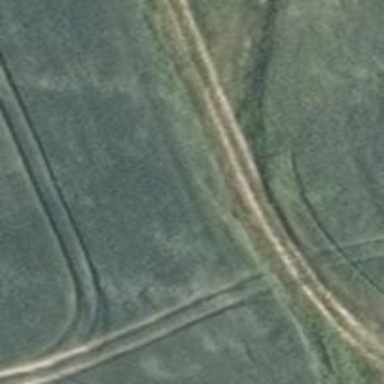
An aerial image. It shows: Track with grade 3 surface.